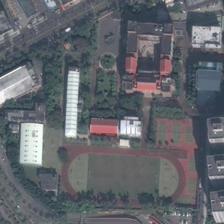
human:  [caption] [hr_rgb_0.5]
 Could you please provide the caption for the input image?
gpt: a playground and several exquisite buildings locate in a transquil area .

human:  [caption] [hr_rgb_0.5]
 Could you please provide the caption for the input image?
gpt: many buildings and green trees around a playground is near to two crossed roads .

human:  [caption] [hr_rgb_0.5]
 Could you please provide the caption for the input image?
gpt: a playground with tennis fields next to it is surroundeded by many buildings and a road .

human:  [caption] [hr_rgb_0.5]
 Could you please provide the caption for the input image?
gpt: a football field and curved road with many white cars nearby .

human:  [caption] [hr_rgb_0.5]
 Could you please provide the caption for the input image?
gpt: a large playground with several tennis courts are semi-surrounded by many houses beside a road .